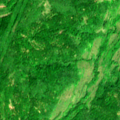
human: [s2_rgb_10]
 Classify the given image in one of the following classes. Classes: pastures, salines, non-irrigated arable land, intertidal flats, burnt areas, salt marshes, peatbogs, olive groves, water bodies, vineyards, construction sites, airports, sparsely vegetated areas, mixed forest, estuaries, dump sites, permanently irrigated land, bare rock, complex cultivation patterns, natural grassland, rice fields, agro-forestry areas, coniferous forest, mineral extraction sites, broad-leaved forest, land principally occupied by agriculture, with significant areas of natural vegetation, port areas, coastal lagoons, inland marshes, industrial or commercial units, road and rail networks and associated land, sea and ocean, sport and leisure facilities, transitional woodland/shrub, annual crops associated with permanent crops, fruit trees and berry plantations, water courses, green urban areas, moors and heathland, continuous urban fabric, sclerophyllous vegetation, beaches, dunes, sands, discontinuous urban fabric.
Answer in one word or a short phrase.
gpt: pastures, broad-leaved forest, transitional woodland/shrub